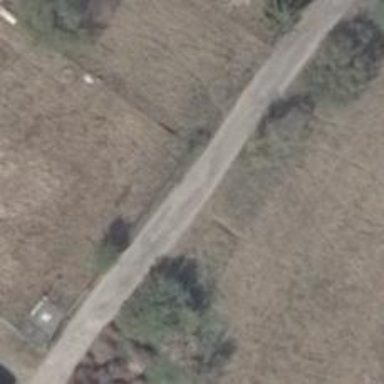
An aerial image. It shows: Residential road with compacted surface.